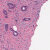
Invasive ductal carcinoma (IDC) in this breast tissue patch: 0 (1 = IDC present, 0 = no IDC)